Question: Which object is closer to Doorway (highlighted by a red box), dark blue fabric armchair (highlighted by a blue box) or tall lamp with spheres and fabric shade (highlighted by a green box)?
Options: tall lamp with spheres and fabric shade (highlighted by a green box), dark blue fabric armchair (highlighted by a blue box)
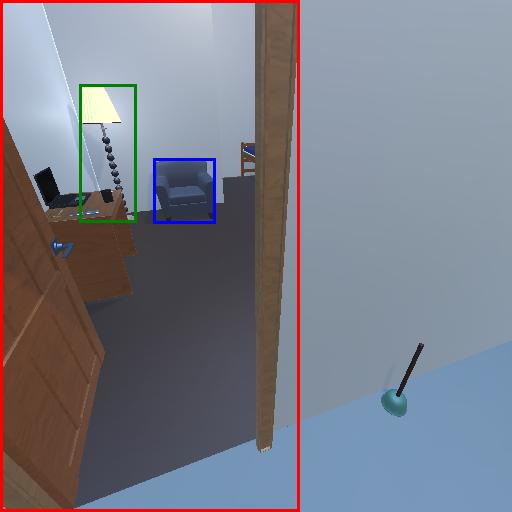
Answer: tall lamp with spheres and fabric shade (highlighted by a green box)